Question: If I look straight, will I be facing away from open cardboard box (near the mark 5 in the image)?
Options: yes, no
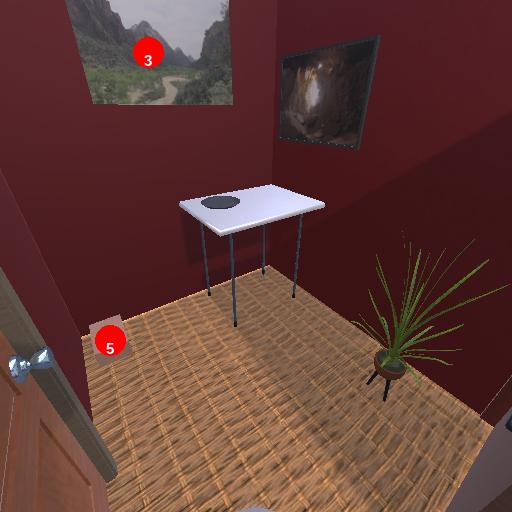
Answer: yes